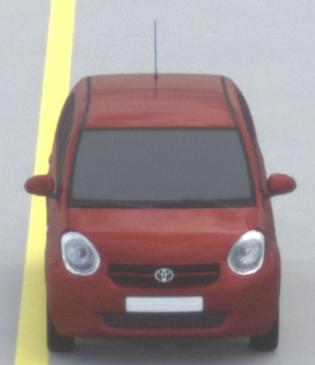
Make: Toyota
Model: Passo
Detailed model: Toyota Passo X Yururi
Model produced from: 2010
Model produced until: 2016
Doors: 5
Color: red
Road condition: dry road
Daytime: midday
Contrast: low contrast